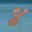
Label: 8